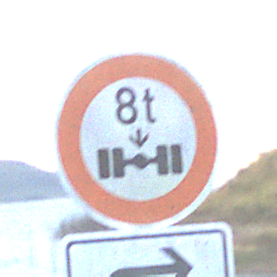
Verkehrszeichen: TatsaechlicheAchslast
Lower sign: RichtungsangabeDurchPfeile5
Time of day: SunriseSunset
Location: Outdoor (RoadRail)
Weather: PartlyCloudy
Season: NotSpecified
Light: Natural